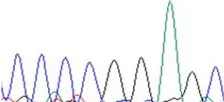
Molecular findings in the investigated pedigree. (C) Sequence electropherogram of genomic (gDNA) and complementary (cDNA) DNA products showing the effect of the c.324 + 1G > A variation in the alteration of physiological splicing of ATP2A1. The heterozygous deletion c.2464delC, resulting in the loss of ATP2A1 reading frame, is observed at genomic and cDNA level.
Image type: pathology (gram)